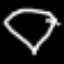
Label: diamond